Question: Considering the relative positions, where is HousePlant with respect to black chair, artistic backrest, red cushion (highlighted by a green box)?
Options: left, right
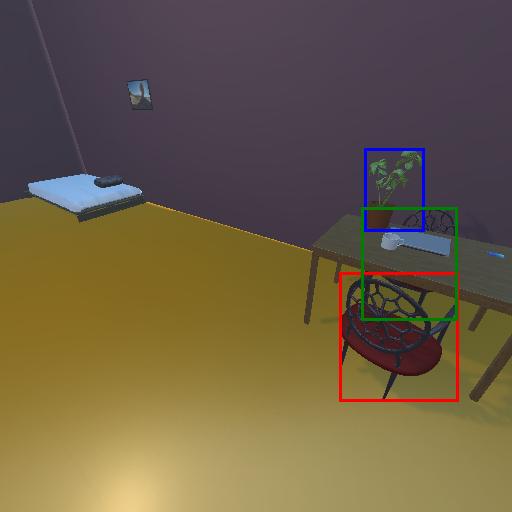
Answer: left